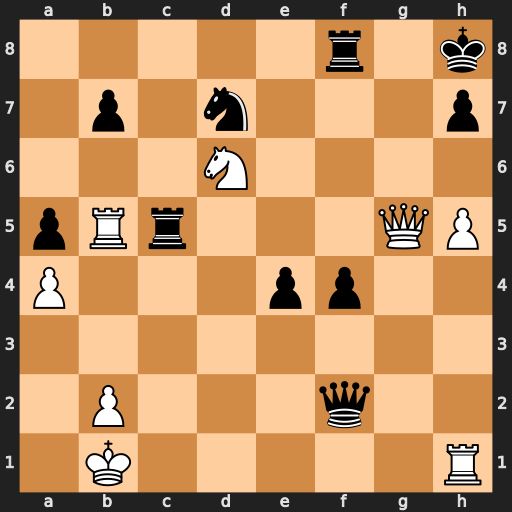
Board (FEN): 5r1k/1p1n3p/3N4/pRr3QP/P3pp2/8/1P3q2/1K5R
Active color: w
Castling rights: -
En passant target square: -
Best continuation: Rxc5 Qxc5 Qe7